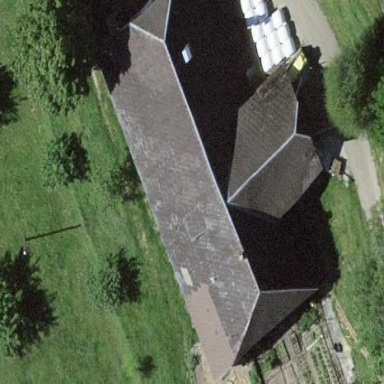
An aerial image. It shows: Farm building.